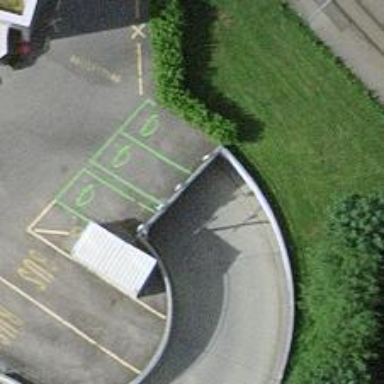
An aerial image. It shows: Parking entrance.